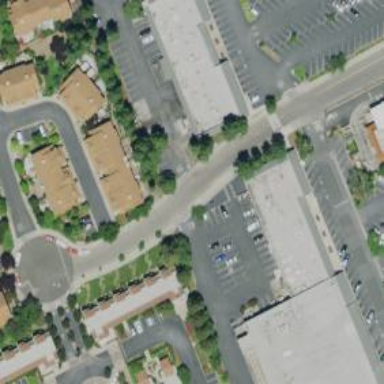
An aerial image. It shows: Retail building.